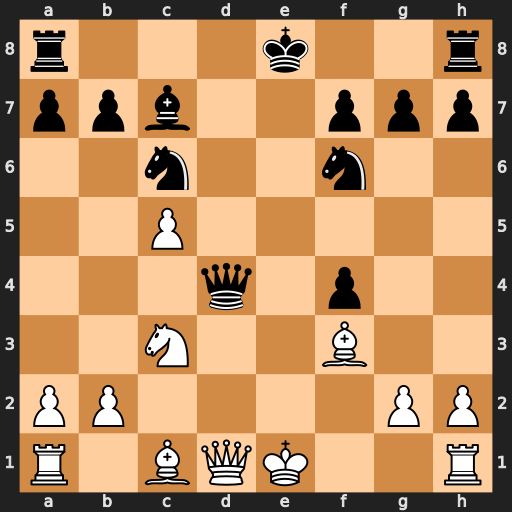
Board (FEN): r3k2r/ppb2ppp/2n2n2/2P5/3q1p2/2N2B2/PP4PP/R1BQK2R
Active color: w
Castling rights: KQkq
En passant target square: -
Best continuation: Bxc6+ bxc6 Qxd4